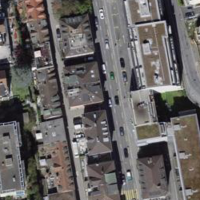
EUNIS habitat code: 54
Species observed at this site:
Echium vulgare